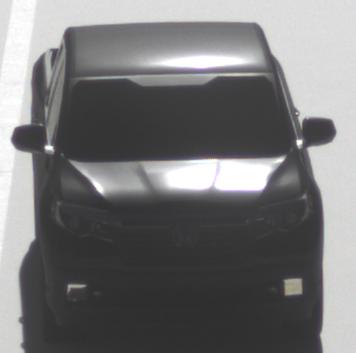
Make: Honda
Model: Ridgeline
Detailed model: Gen. 2
Model produced from: 2016
Model produced until: 2020
Doors: 4
Color: black
Road condition: dry road
Daytime: morning or afternoon
Contrast: high contrast